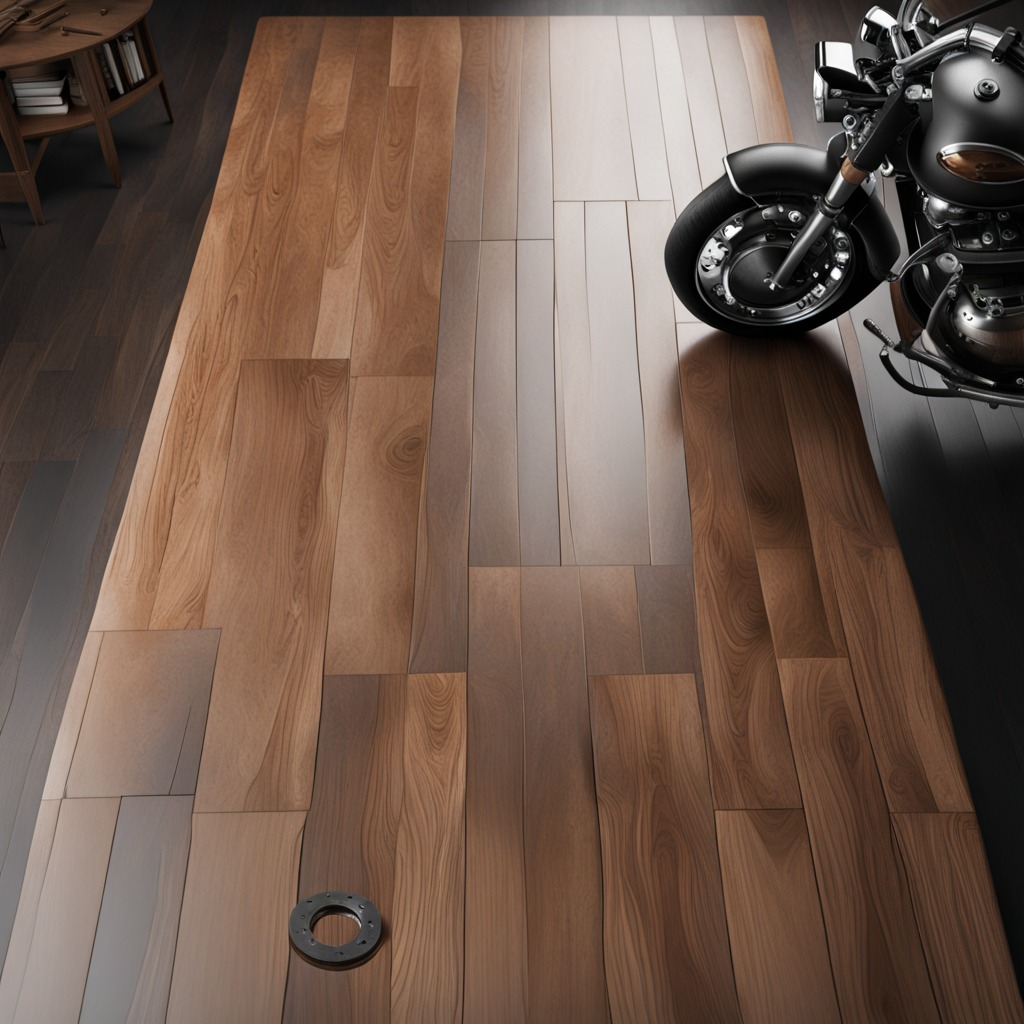
A flat metal washer is lying on the wooden table.